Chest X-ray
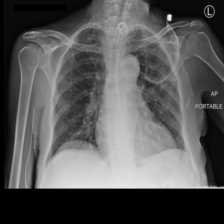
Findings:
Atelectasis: negative
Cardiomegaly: negative
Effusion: negative
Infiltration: negative
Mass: negative
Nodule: negative
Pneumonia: negative
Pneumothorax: negative
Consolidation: negative
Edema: negative
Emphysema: negative
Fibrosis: negative
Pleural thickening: negative
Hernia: negative